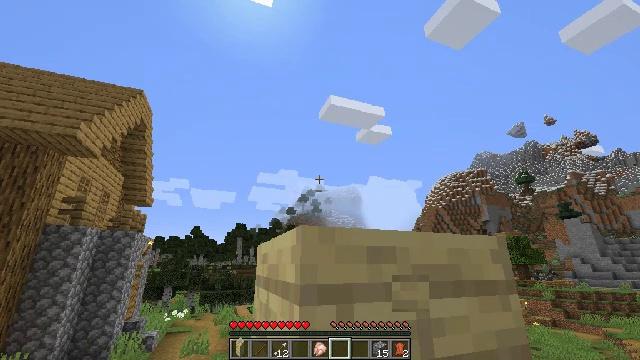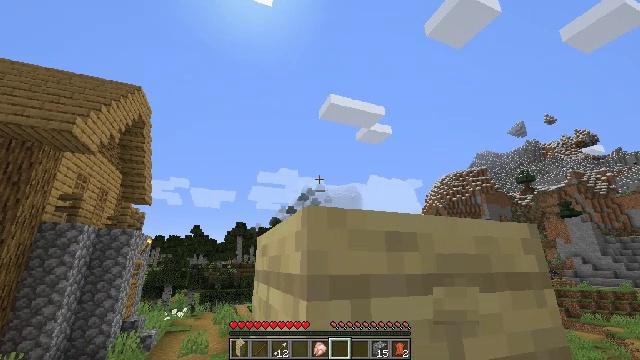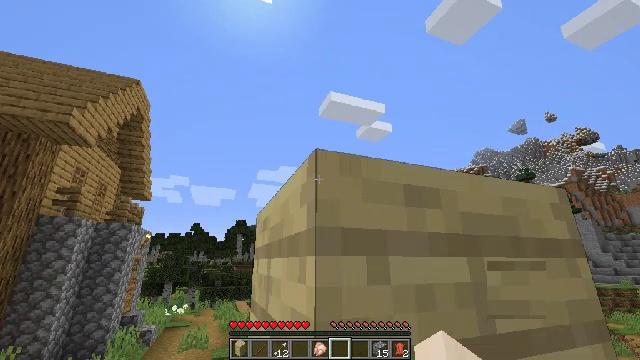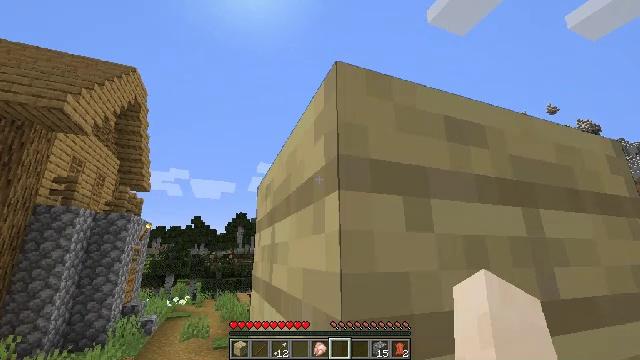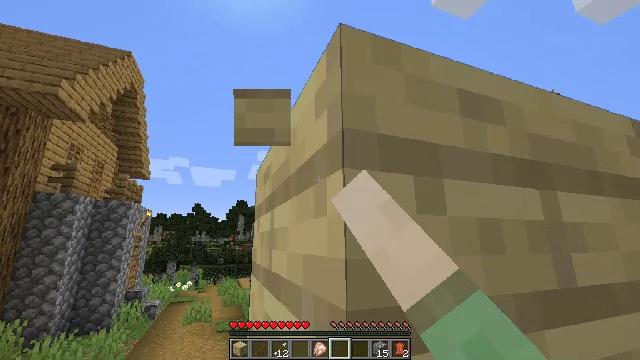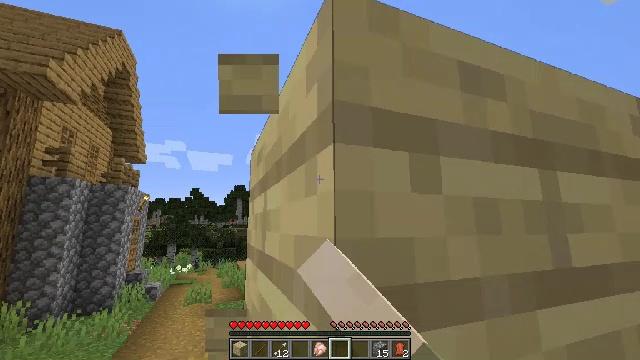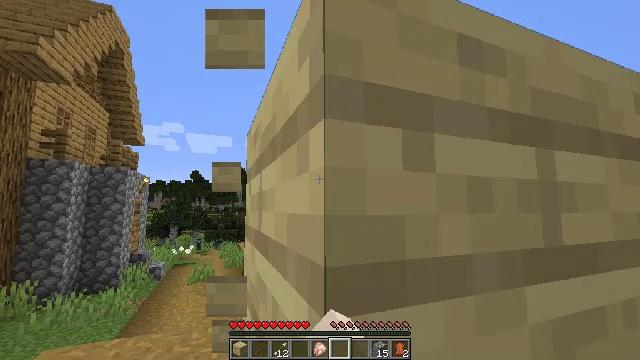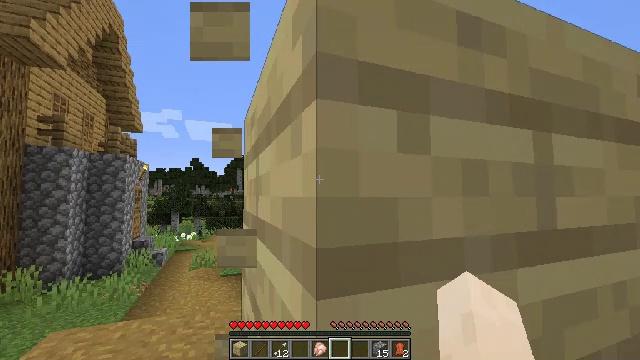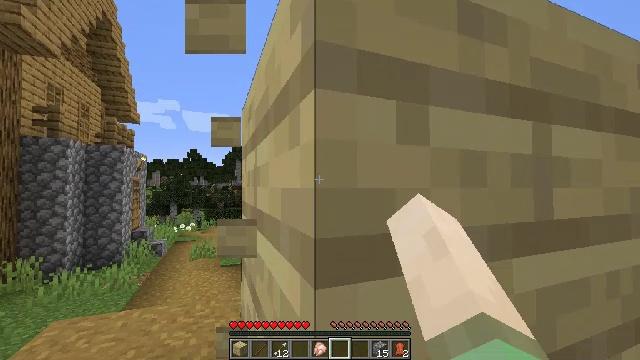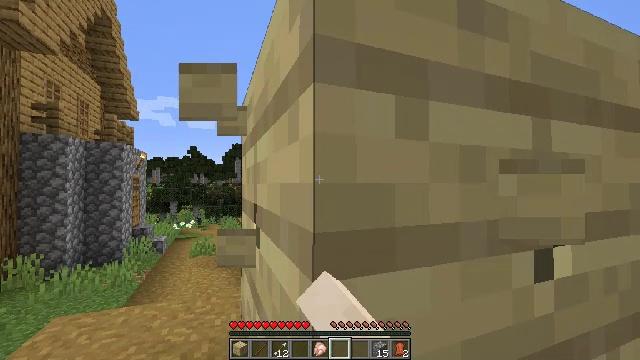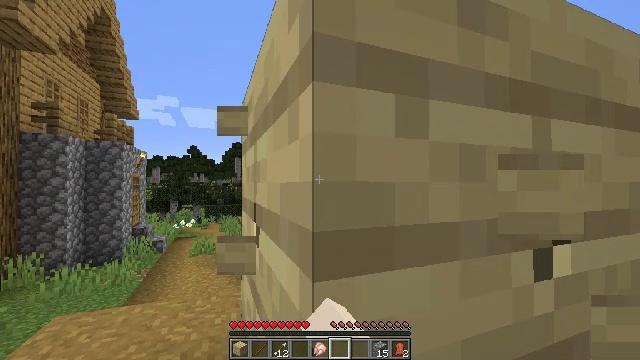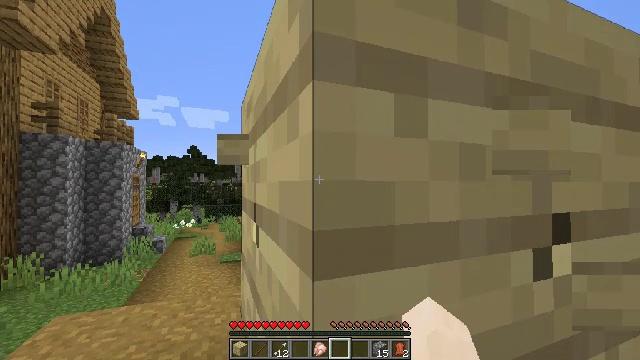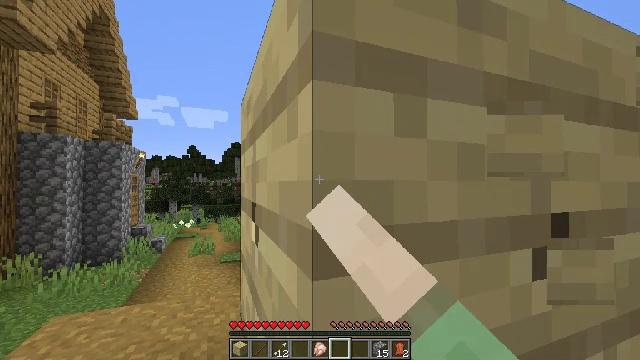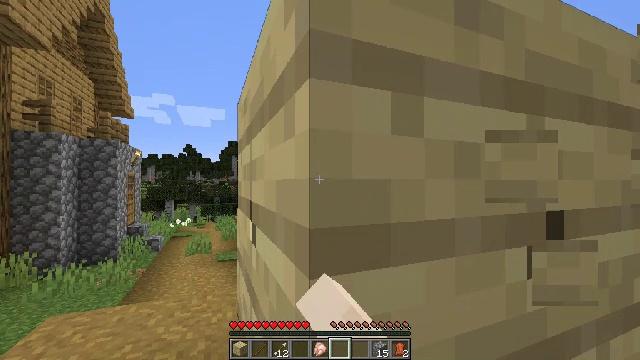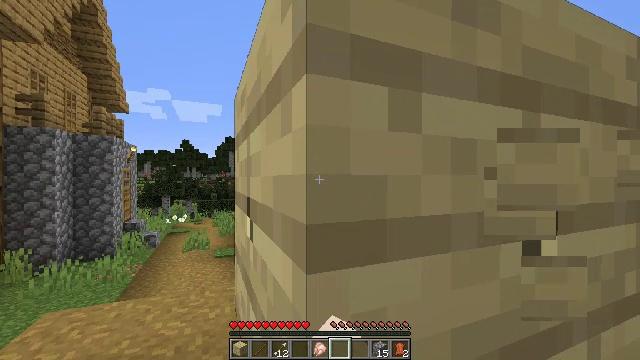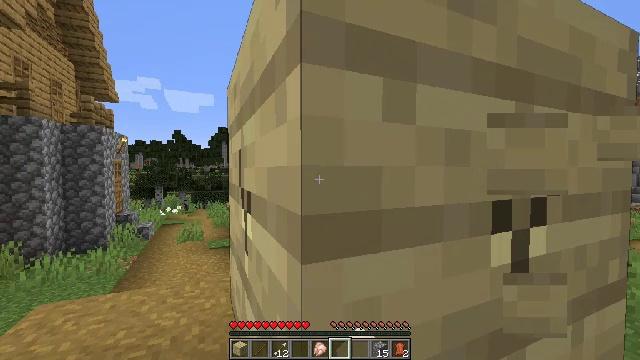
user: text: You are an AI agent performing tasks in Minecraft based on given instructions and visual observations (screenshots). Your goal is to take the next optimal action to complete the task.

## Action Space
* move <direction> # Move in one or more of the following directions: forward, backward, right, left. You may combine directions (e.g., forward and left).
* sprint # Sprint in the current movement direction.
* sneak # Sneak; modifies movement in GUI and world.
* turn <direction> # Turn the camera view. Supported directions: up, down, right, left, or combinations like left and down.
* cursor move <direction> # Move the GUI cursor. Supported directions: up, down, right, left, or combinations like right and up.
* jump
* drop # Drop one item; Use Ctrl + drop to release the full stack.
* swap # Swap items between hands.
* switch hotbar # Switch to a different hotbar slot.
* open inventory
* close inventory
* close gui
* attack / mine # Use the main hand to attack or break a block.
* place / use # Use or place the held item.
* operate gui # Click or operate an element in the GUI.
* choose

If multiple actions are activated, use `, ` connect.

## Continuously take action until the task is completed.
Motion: motion action
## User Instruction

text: Attack the birch planks to recycle them.
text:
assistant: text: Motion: move forward, attack / mine
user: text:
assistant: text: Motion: attack / mine
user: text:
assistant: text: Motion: turn down, attack / mine
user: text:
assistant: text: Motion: turn down, attack / mine
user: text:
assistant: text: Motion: turn down, attack / mine
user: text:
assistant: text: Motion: turn down, attack / mine
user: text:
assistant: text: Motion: turn down, attack / mine
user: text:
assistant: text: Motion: turn down, attack / mine
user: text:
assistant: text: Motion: attack / mine
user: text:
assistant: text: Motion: attack / mine
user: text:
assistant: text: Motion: attack / mine
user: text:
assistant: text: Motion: attack / mine
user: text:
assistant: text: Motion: attack / mine
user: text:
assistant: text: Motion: attack / mine
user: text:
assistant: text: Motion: turn right and down, attack / mine
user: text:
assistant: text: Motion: turn right and down, attack / mine
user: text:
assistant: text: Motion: turn down, attack / mine
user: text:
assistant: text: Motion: attack / mine
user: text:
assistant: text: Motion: attack / mine
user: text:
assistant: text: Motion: attack / mine
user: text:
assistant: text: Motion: attack / mine
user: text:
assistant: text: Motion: attack / mine
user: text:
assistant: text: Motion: attack / mine
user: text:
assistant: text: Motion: attack / mine
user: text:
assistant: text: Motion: attack / mine
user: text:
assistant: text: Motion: attack / mine
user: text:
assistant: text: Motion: attack / mine
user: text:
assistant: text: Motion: attack / mine
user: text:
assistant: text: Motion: attack / mine
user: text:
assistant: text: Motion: attack / mine